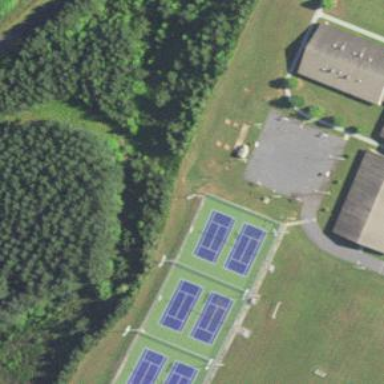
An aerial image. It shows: Tennis court in leisure pitch.